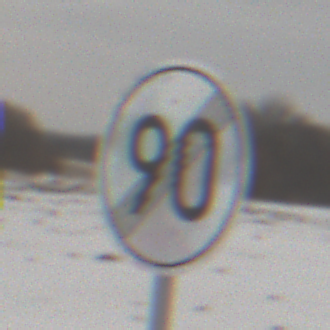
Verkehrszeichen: EndeGeschwindigkeit90
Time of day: MorningAfternoon
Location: Outdoor (Nature)
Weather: Overcast
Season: Winter
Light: Natural